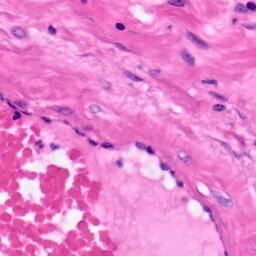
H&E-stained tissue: Pancreatic